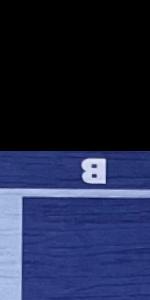
Label: Empty